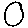
Label: circle